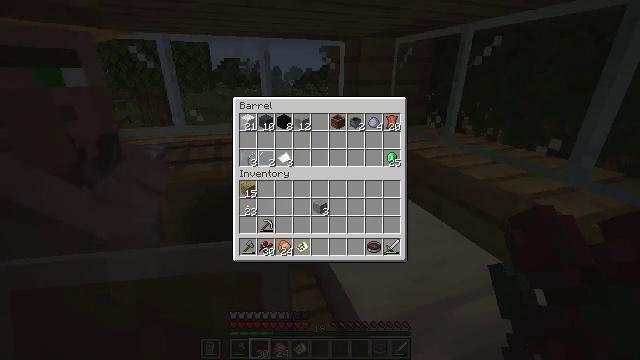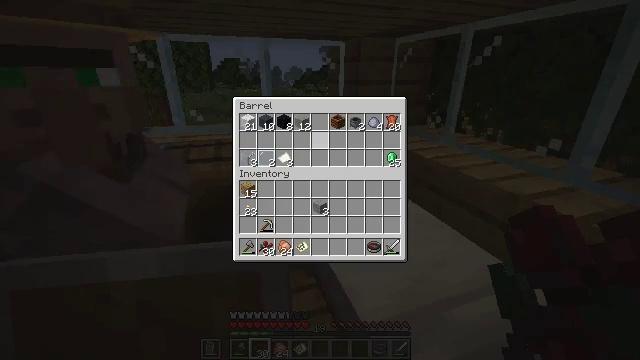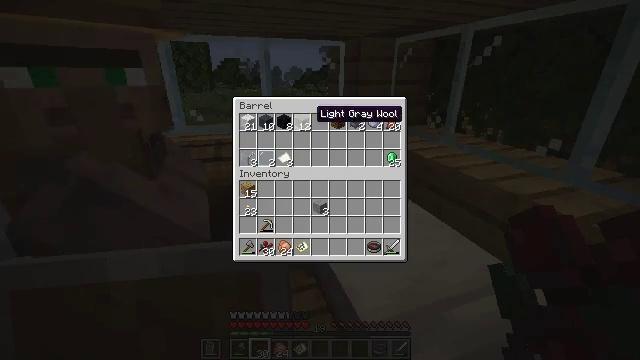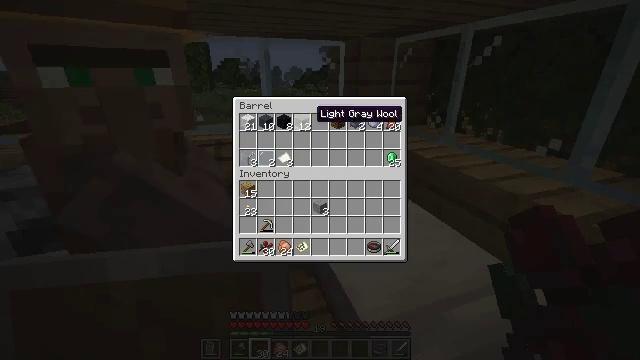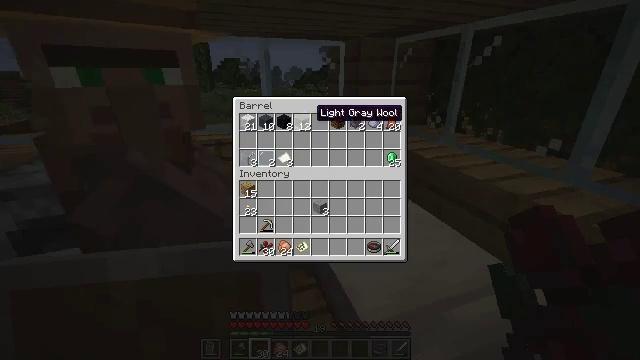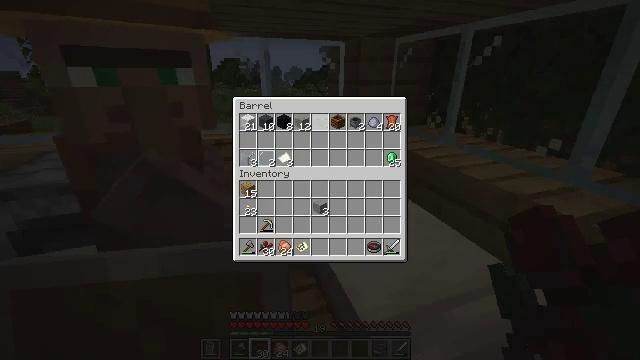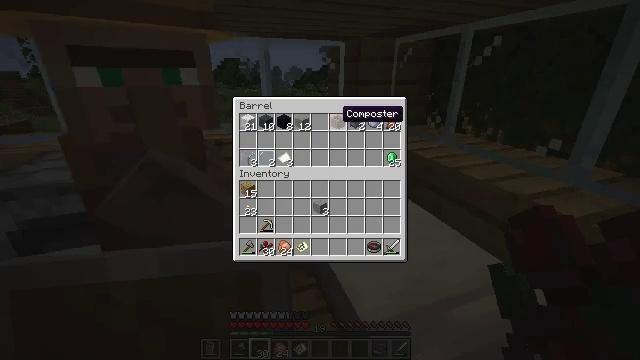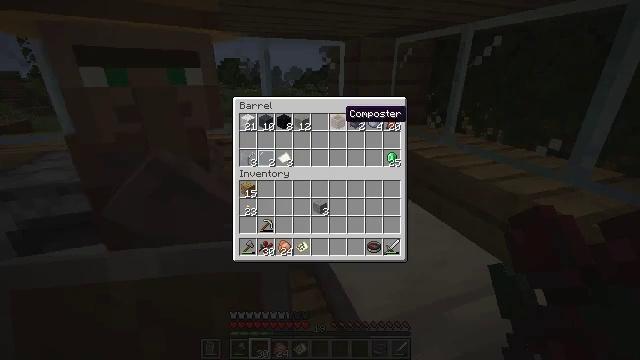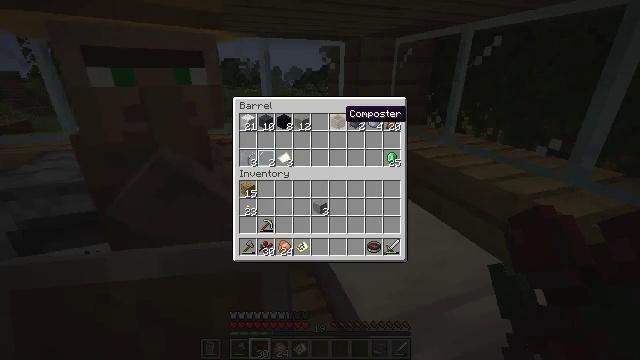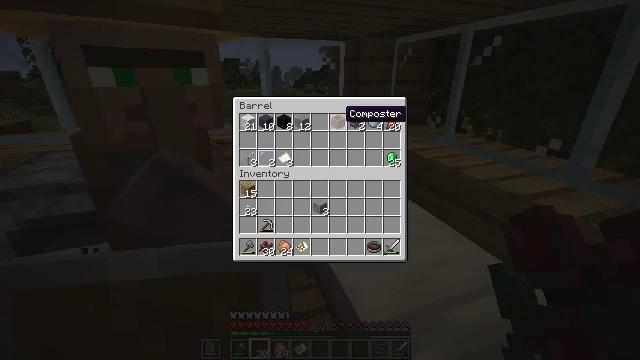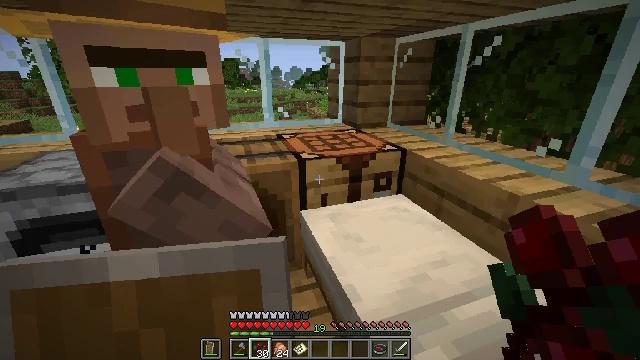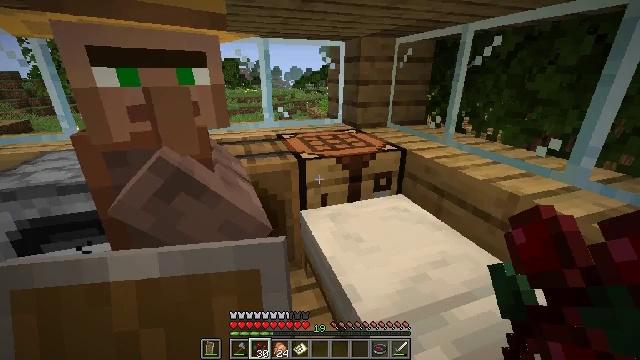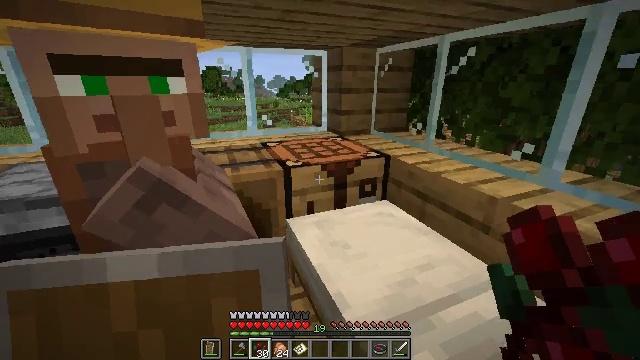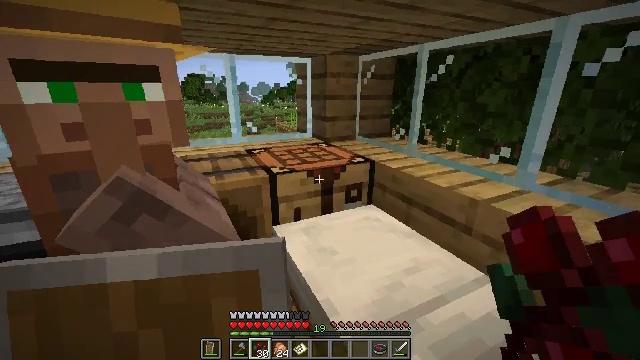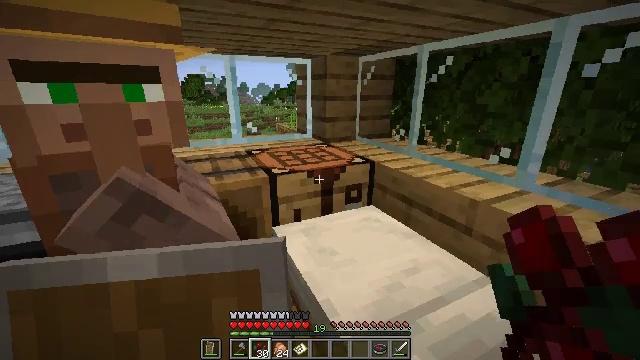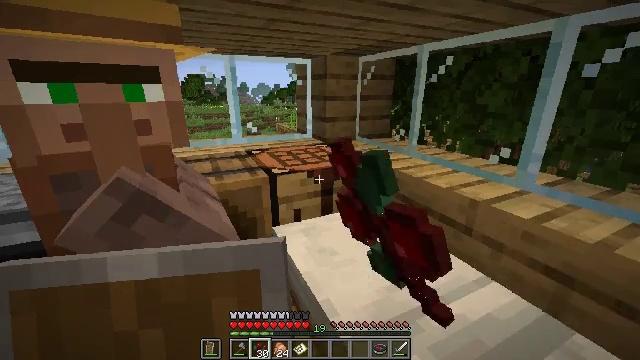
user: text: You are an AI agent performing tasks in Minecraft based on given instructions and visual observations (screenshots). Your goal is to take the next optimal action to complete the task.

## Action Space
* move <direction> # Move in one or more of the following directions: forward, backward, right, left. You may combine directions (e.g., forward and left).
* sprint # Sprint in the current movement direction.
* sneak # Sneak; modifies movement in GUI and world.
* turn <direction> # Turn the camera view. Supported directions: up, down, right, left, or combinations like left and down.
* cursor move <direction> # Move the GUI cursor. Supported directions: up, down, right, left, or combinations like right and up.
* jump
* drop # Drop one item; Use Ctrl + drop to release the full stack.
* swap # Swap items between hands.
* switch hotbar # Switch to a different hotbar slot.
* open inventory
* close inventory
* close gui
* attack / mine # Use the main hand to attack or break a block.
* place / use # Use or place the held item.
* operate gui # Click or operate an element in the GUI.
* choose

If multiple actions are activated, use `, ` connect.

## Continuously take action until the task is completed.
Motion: motion action
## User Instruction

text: Use the crafting grid to create a light gray bed.
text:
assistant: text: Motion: cursor move up
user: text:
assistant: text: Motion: cursor move left and up
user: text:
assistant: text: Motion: no_op
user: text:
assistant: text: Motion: no_op
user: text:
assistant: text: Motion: cursor move right
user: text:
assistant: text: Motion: cursor move right
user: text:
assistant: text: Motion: no_op
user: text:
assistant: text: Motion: no_op
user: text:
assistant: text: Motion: no_op
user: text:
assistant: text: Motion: close inventory
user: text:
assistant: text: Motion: close inventory
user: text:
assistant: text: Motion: turn right and up, close inventory
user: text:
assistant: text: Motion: turn right and up
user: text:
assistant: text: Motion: use / place
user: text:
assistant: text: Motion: use / place
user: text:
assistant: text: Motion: use / place
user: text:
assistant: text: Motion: no_op
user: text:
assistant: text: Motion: no_op
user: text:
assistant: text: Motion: open gui
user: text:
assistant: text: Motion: no_op
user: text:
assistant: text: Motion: no_op
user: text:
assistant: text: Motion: no_op
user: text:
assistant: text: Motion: no_op
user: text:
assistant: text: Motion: no_op
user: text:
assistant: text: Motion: no_op
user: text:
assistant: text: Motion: no_op
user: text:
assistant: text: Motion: cursor move left
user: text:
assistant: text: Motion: cursor move left and up
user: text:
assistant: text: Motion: cursor move left and up
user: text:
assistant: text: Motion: cursor move up